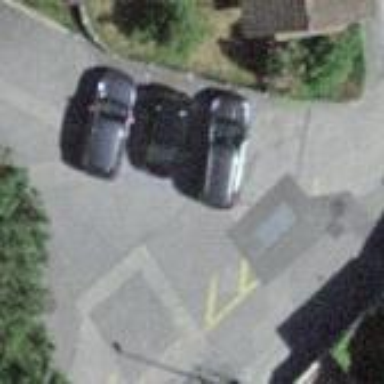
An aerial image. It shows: Parking area with asphalt surface.